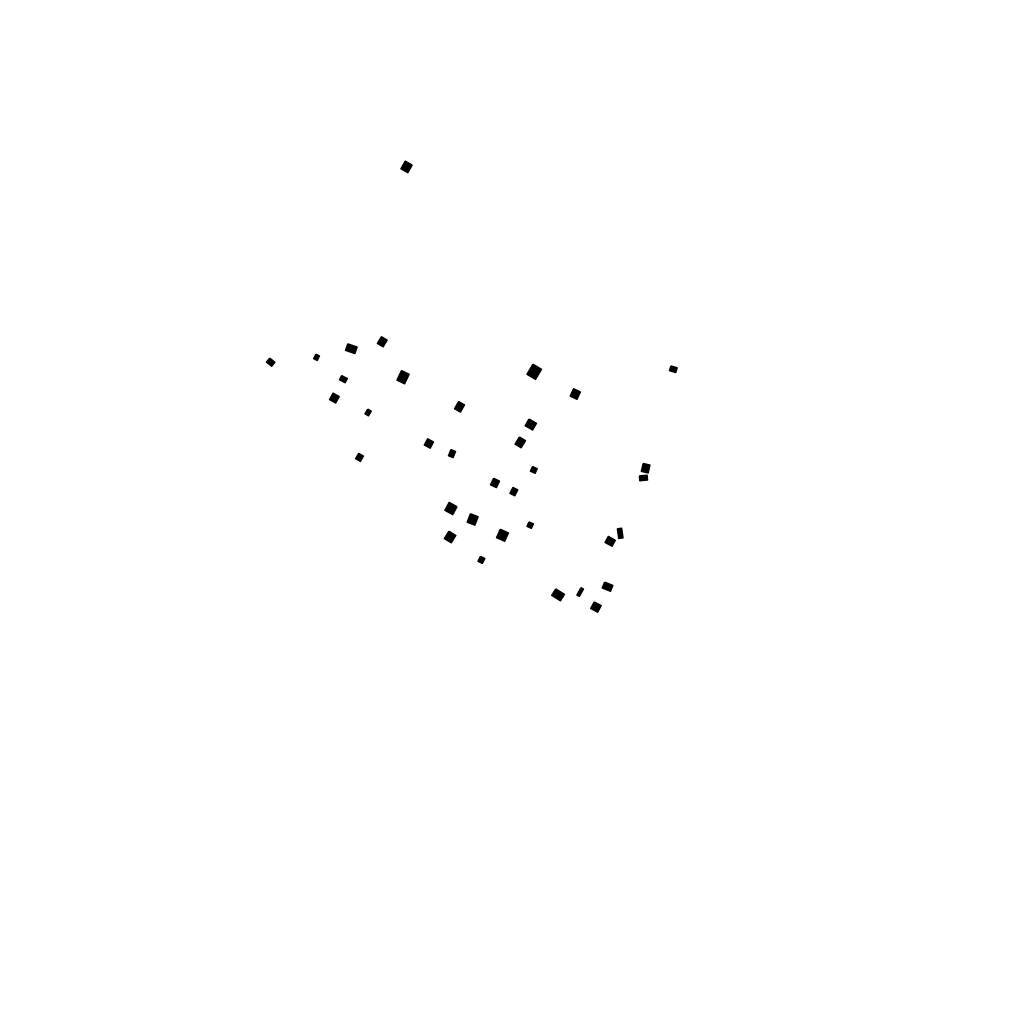
Tags: overhead vector_map, individual_rise, density_2, Building, 1.0 km²